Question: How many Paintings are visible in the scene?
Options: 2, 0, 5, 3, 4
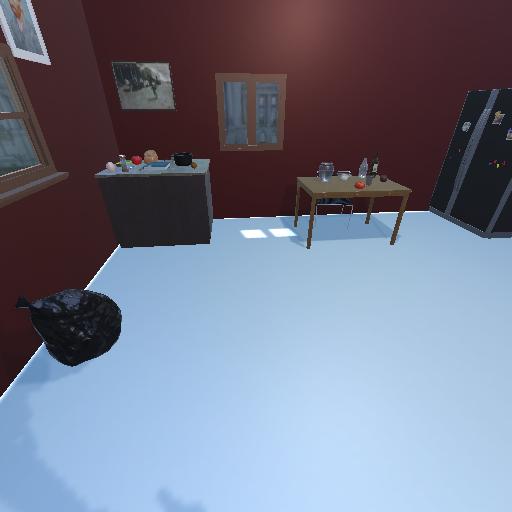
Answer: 2